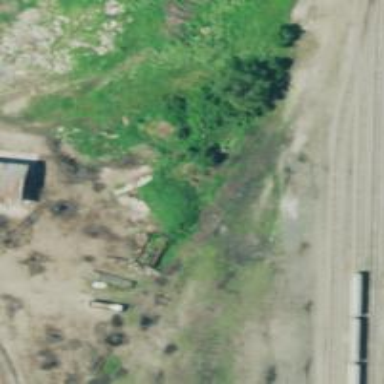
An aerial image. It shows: Abandoned railway.